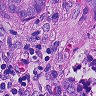
Metastatic tissue present: yes